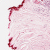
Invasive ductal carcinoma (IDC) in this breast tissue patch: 0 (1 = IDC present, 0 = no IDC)